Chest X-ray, PA view. Patient: 46 years old, sex M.
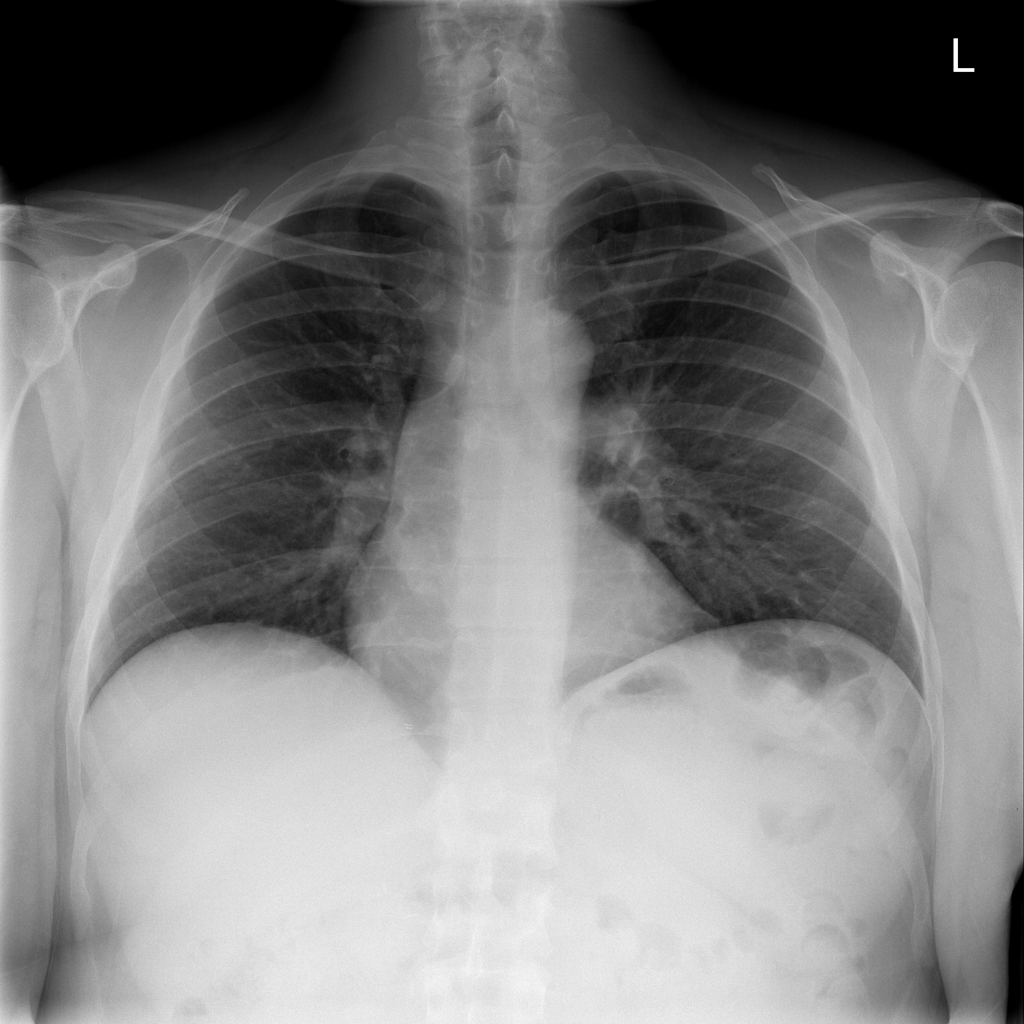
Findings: No Finding